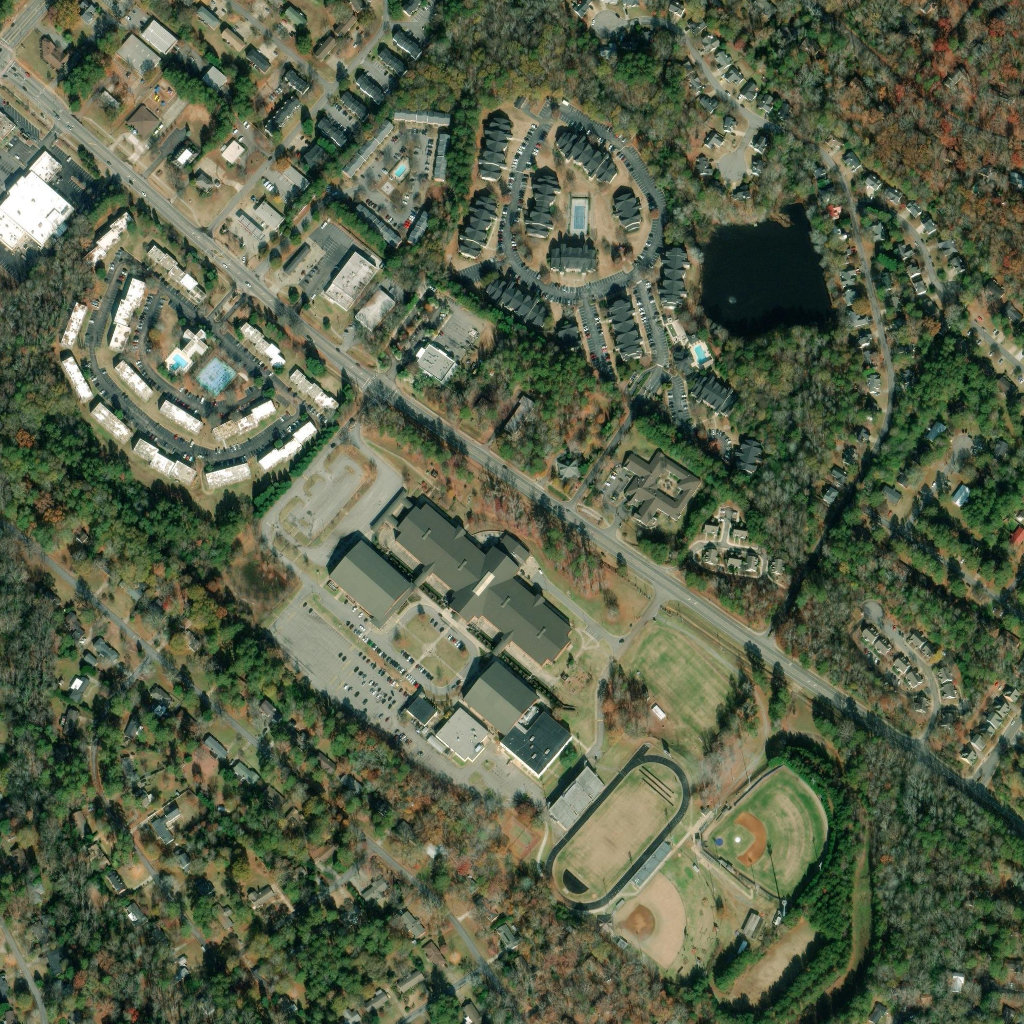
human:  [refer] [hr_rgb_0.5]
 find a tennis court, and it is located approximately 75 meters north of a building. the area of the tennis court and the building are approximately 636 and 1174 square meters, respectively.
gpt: <box>[[55, 19, 57, 22, 0]]</box>